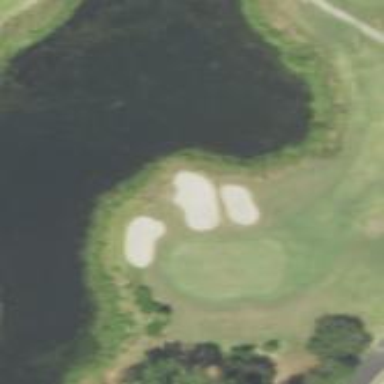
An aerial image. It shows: Scenic golf fairway.